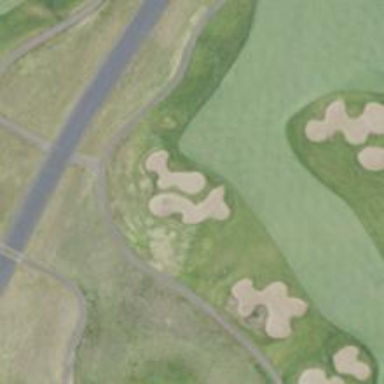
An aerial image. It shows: Grassy area designated as golf fairway.